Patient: sex M, age 37
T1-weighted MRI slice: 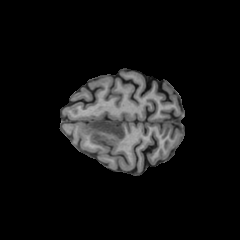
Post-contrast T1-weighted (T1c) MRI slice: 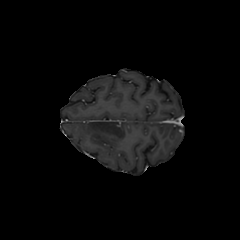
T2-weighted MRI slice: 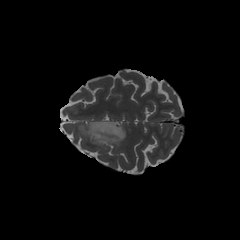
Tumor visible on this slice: yes
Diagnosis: Astrocytoma, IDH-mutant
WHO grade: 2